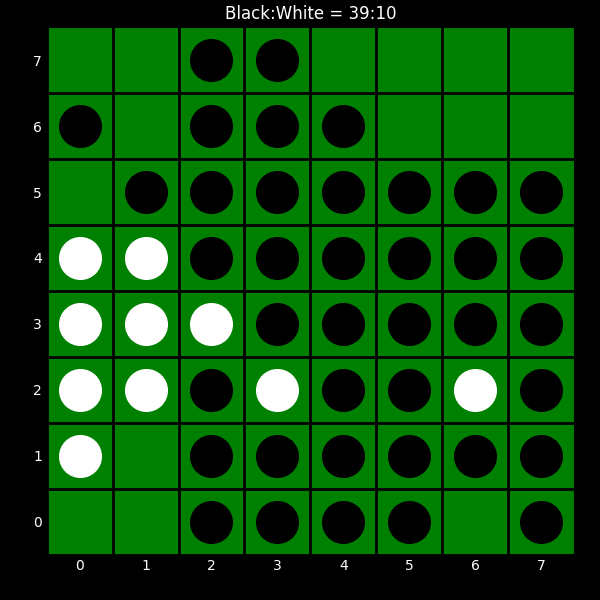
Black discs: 39
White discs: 10